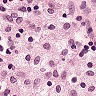
Metastatic tissue present: no